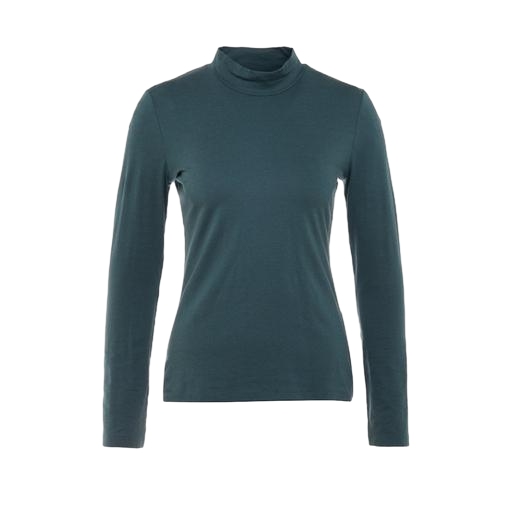
green polo-neck top, high-neck top, green skinny-fit stretch polo shirt, white background